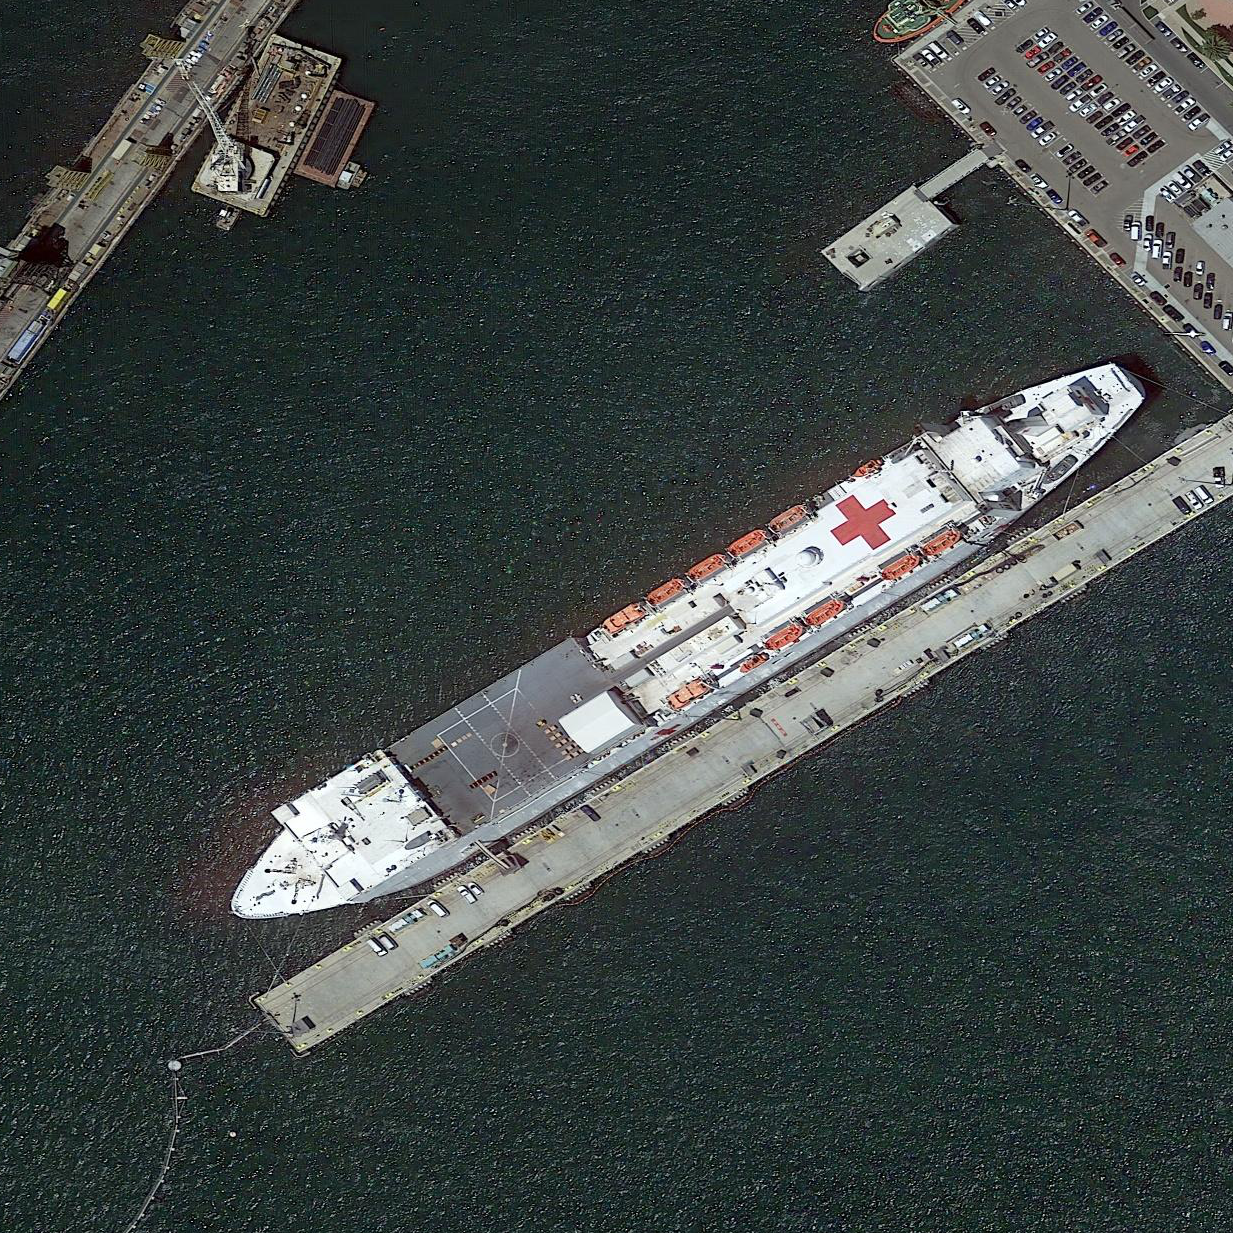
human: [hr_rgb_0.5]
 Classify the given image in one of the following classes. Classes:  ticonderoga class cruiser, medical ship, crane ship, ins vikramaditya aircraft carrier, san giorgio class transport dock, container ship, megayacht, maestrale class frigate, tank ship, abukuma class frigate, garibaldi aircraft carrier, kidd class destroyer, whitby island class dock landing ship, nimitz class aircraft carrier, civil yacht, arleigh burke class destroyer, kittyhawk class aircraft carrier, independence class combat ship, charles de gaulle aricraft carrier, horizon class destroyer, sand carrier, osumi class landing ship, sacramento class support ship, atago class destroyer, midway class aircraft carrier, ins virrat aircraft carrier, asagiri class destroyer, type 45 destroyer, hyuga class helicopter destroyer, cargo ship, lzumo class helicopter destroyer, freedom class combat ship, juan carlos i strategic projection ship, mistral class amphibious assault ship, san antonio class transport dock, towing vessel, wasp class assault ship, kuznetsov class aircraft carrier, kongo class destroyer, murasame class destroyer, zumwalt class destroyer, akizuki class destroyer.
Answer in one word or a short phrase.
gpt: Medical ship